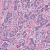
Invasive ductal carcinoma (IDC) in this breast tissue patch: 1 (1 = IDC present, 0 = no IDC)